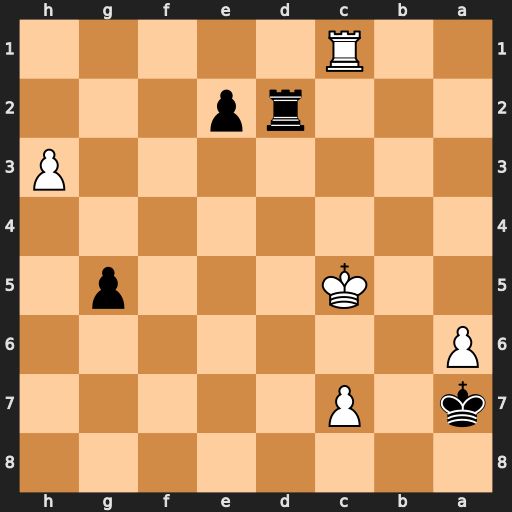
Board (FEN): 8/k1P5/P7/2K3p1/8/7P/3rp3/2R5
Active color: b
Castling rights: -
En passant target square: -
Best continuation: Rd1 Rxd1 exd1=Q